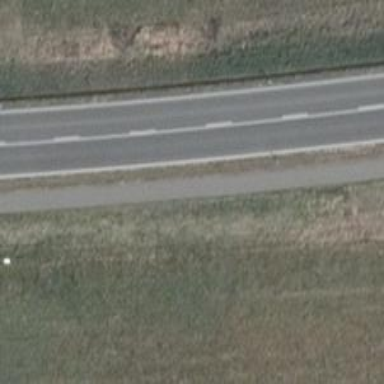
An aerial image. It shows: Primary road with asphalt surface.